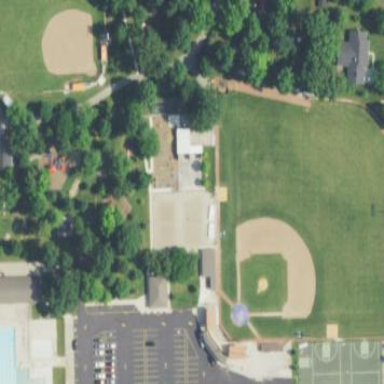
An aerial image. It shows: Baseball pitch for leisure land activities.